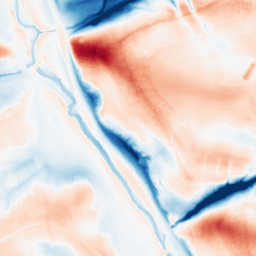
Category: classical
Decomposition family: gaussian_anisotropic
Decomposition parameters: sigma_x: 5
sigma_y: 20
Upsampling method: bicubic
Upsampling parameters: scale: 8
Upsampling scale: 8